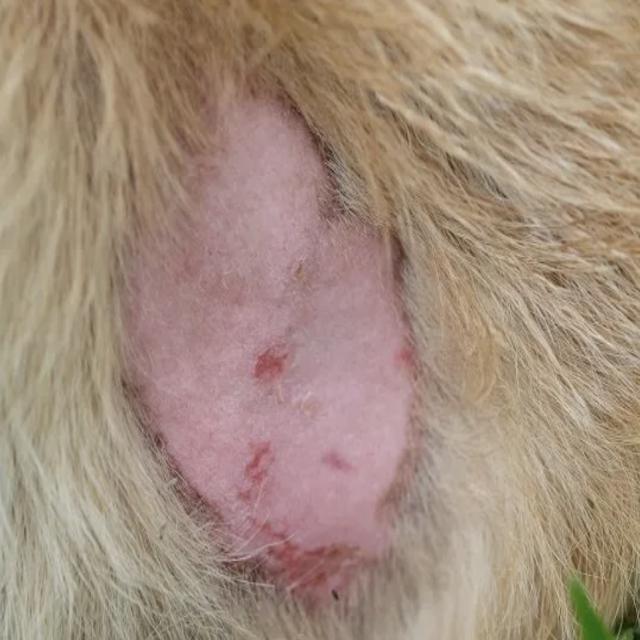
Canine fungal skin infection — characterized by alopecia, scaling, crusting, and circular lesions. Common agents include Malassezia and Candida species.